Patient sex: M
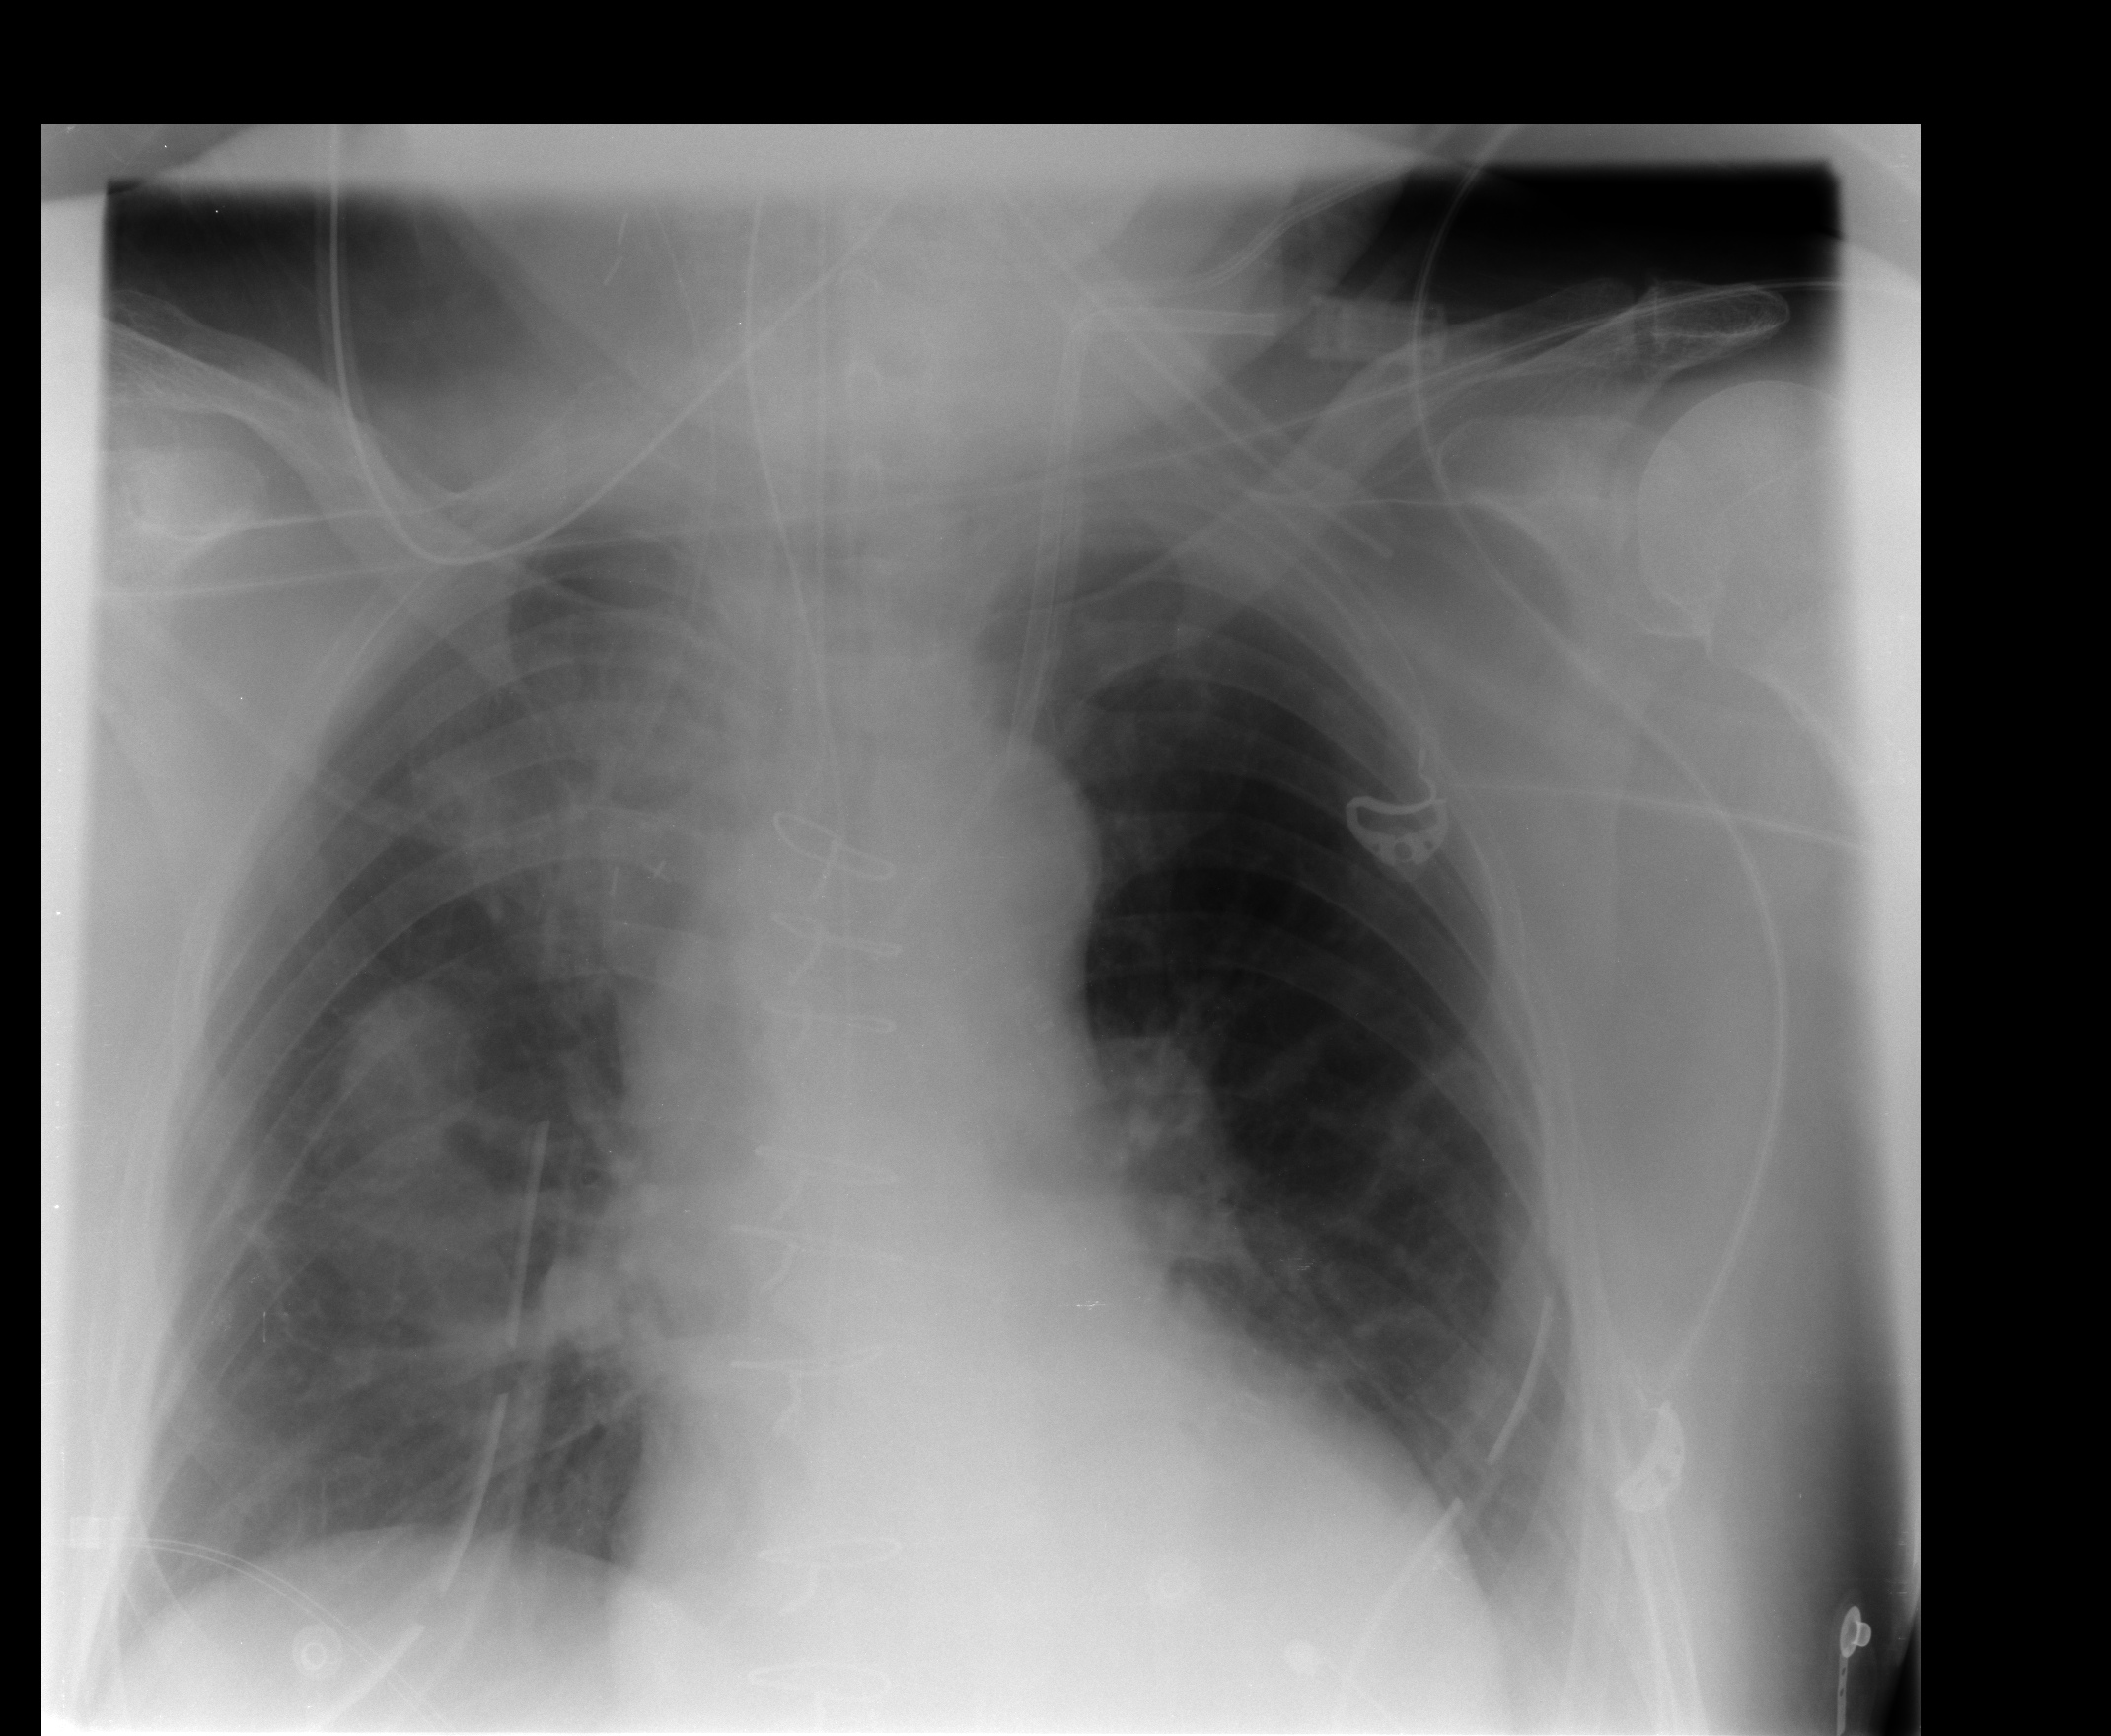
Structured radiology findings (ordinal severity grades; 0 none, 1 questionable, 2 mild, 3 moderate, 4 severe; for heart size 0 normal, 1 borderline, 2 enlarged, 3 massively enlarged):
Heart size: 2
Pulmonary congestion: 0
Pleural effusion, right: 2
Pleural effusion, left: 1
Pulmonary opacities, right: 2
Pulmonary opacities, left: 0
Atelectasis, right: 2
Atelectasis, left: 2